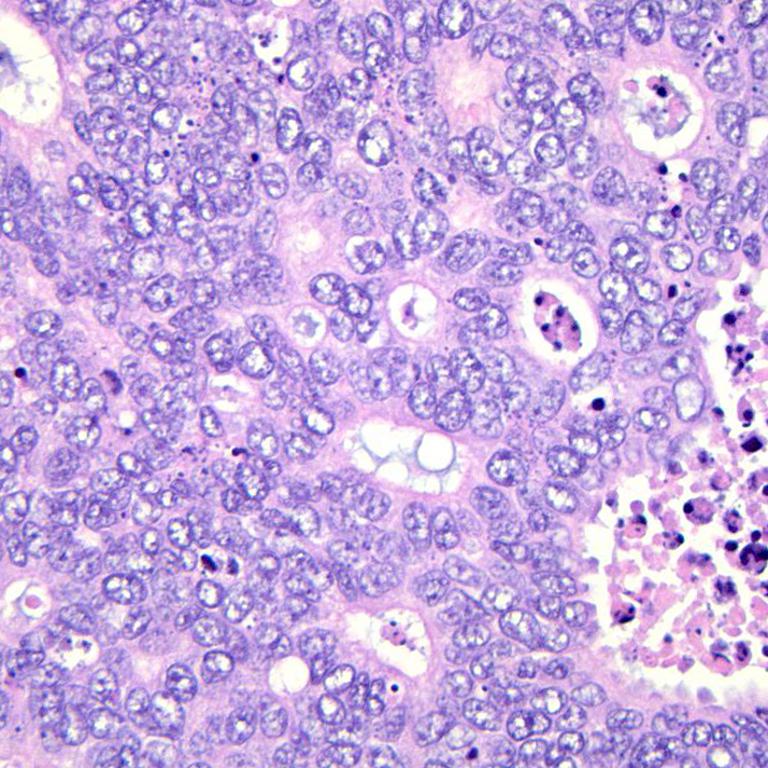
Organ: colon
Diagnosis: adenocarcinomas